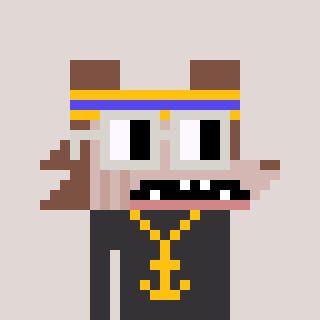
a pixel art character with square light gray glasses, a werewolf-shaped head and a grayscale-colored body on a warm background